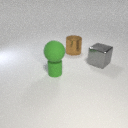
large brown metal cylinder to the right of small green rubber cylinder